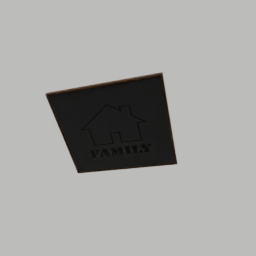
Label: decoration